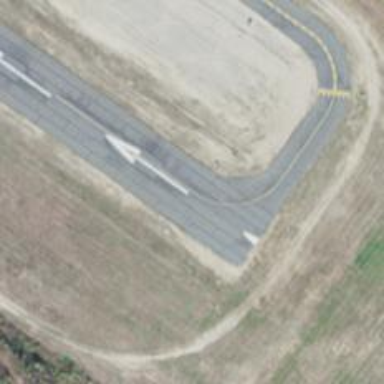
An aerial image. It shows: Runway surface made of asphalt at airport.